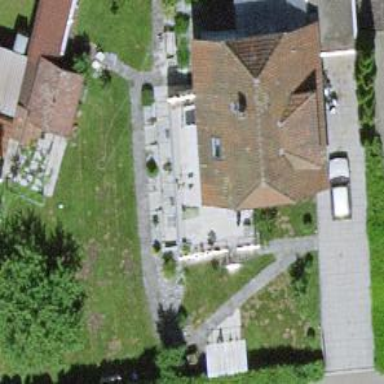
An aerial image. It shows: Residential building.